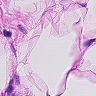
Metastatic tissue present: no